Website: walmart
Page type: payment
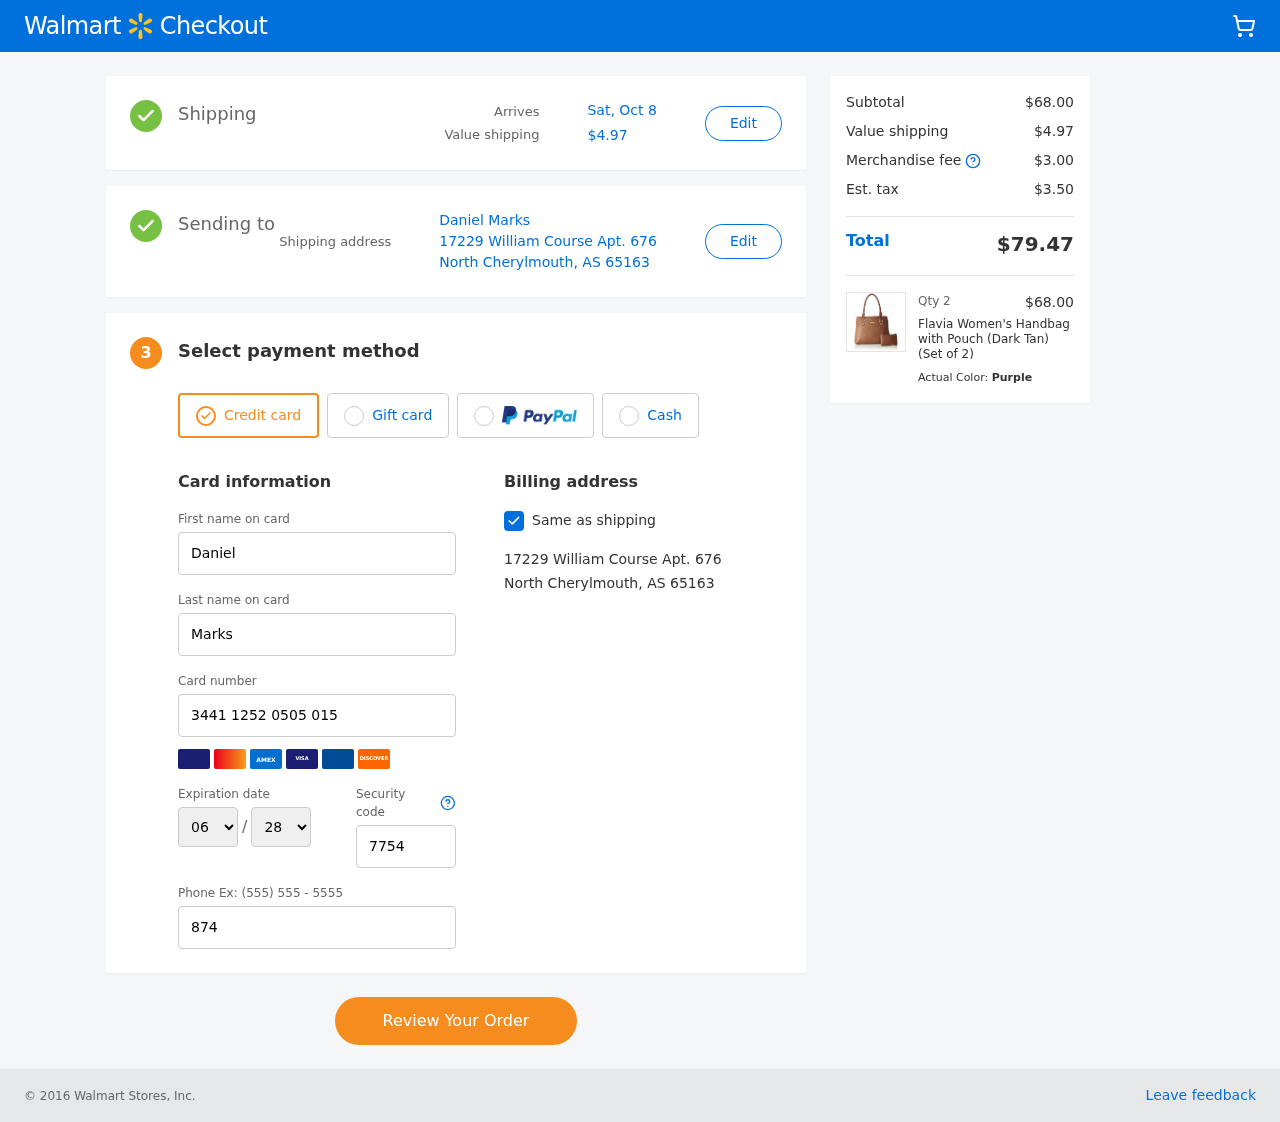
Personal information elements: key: PII_CARD_EXPIRY_MONTH
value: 06
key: PII_CARD_EXPIRY_YEAR
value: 28
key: PII_CITY_STATE_ZIP
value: North Cherylmouth, AS 65163
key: PII_FULLNAME
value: Daniel Marks
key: PII_STREET
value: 17229 William Course Apt. 676
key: PII_FIRSTNAME
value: Daniel
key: PII_LASTNAME
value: Marks
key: PII_CARD_NUMBER
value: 3441 1252 0505 015
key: PII_CARD_CVV
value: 7754
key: PII_PHONE
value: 8747474746
Product elements: key: PRODUCT1_NAME
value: Flavia Women's Handbag with Pouch (Dark Tan) (Set of 2)
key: PRODUCT1_PRICE
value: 34
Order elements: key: ORDER_DELIVERY_DATE
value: Sat, Oct 8
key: ORDER_SHIPPING_COST
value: $4.97
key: ORDER_SUBTOTAL
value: $68.00
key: ORDER_MERCHANDISE_FEE
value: $3.00
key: ORDER_TAX
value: $3.50
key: ORDER_TOTAL
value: $79.47
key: ORDER_NUM_ITEMS
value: Qty 2